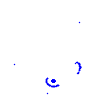
Particle: electron